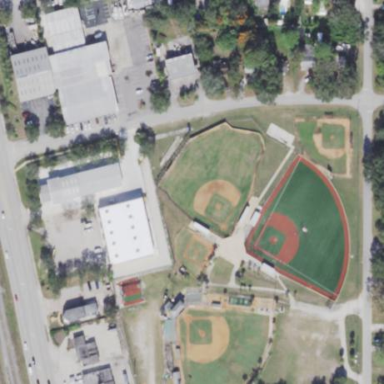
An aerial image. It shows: Baseball pitch for leisure land.